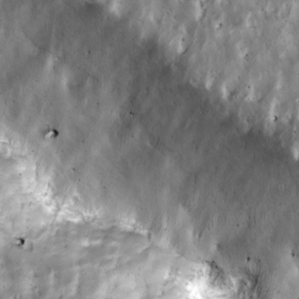
Label: non_frost